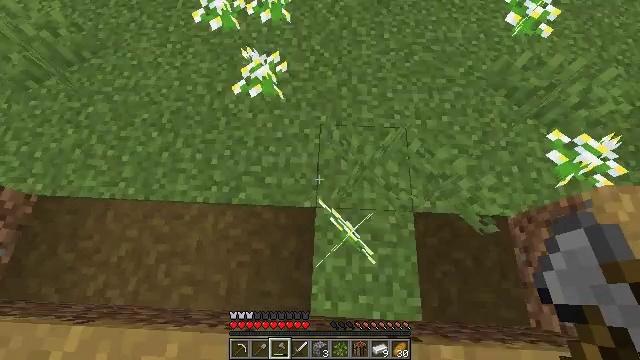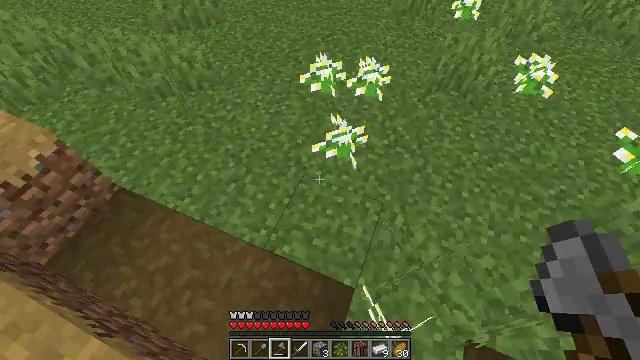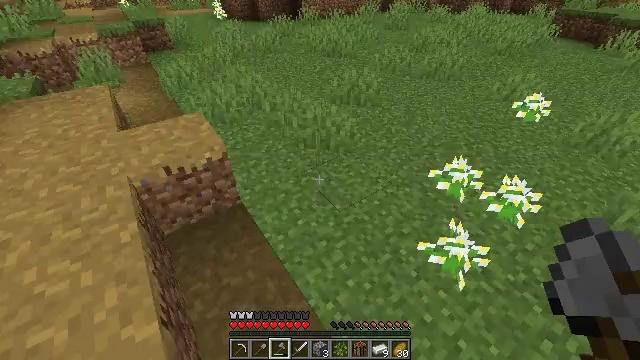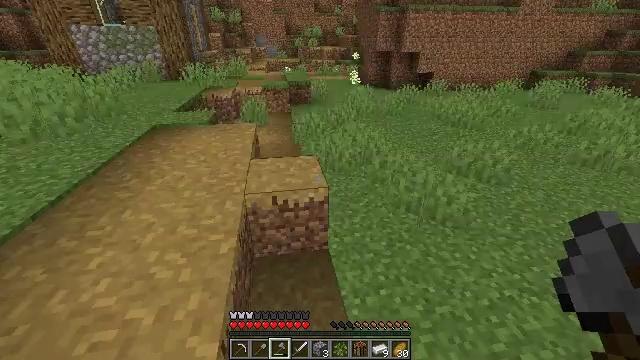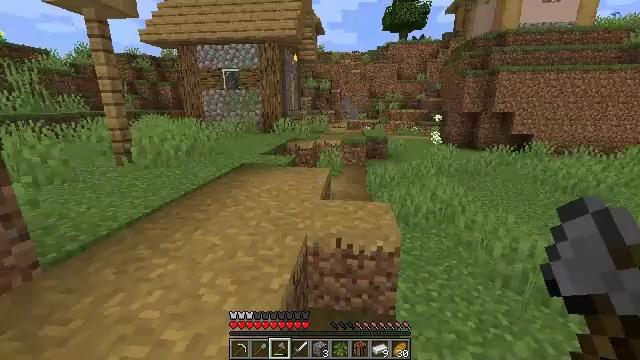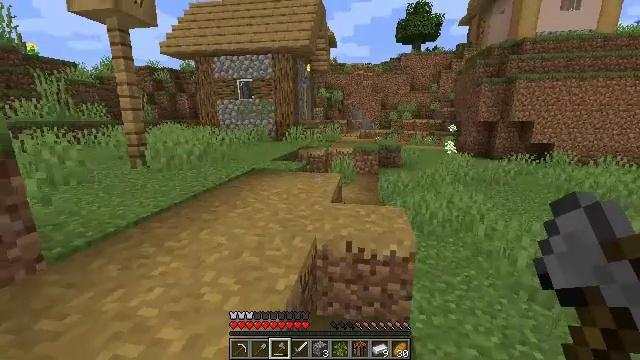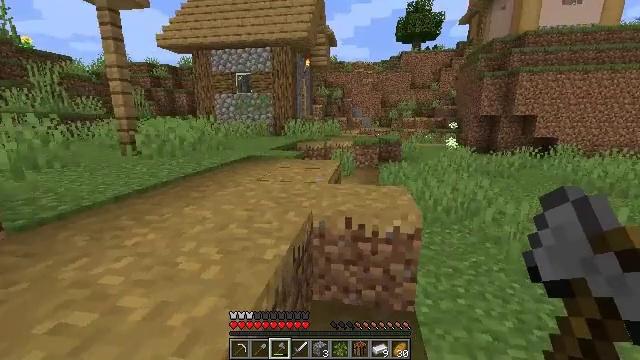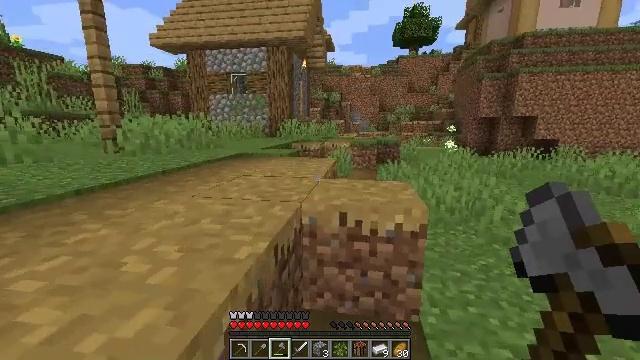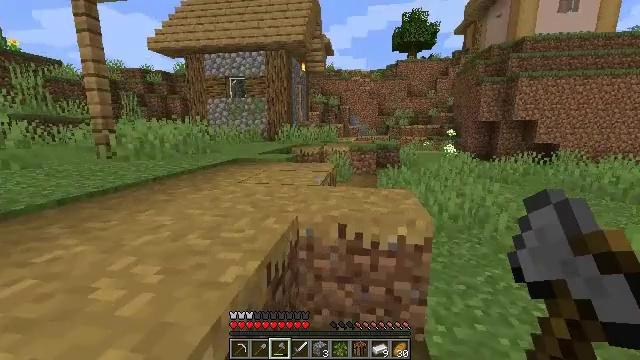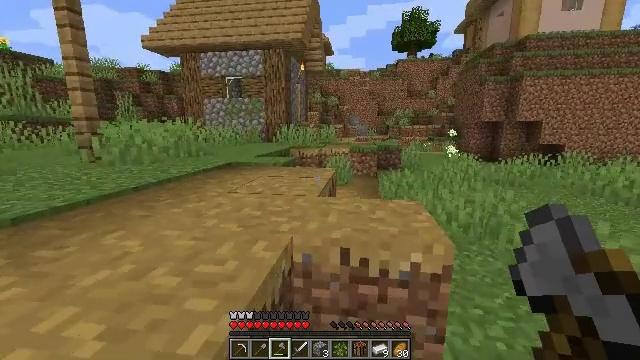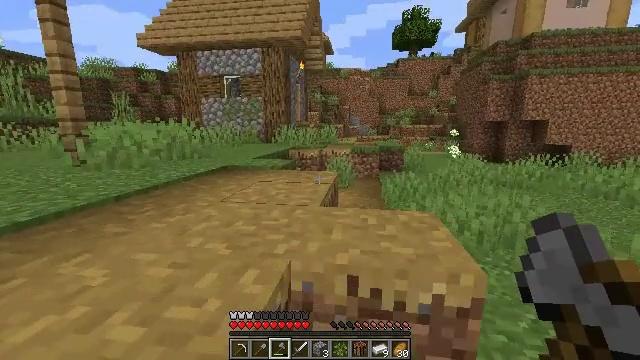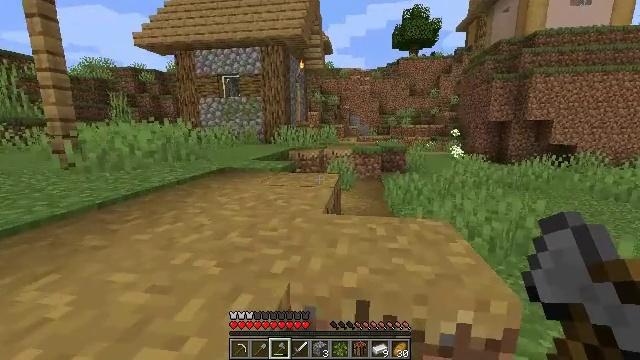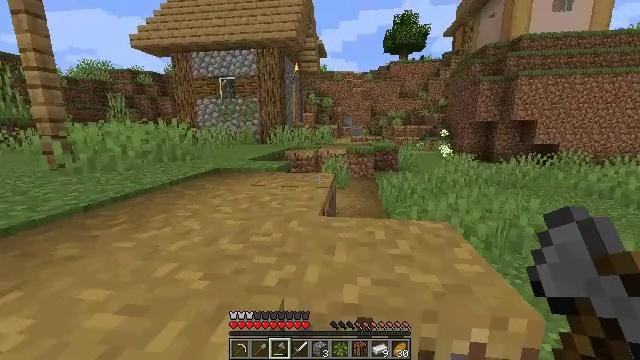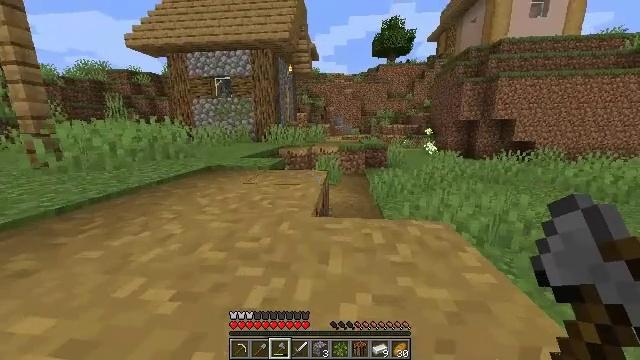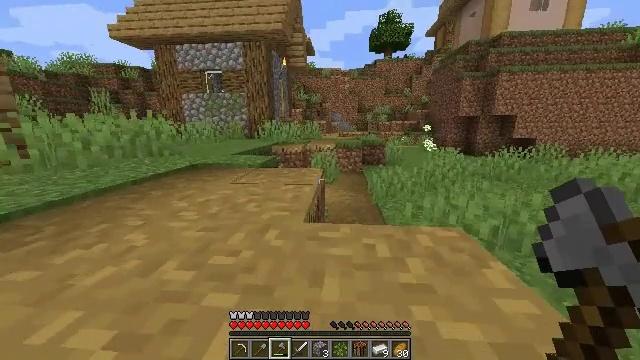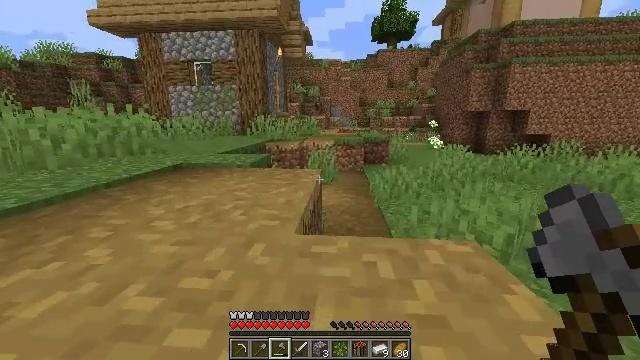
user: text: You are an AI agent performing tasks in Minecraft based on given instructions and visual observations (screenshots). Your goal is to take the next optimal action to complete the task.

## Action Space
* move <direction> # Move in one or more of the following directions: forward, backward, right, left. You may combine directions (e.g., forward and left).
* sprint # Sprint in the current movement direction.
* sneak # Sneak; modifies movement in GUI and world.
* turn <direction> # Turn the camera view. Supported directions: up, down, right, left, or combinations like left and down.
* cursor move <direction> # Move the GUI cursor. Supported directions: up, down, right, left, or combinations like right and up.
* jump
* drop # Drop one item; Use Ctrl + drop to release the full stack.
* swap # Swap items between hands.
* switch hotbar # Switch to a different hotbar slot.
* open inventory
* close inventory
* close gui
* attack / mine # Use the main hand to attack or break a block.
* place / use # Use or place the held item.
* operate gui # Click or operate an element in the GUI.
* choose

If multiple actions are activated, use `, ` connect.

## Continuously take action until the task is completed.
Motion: motion action
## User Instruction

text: Break the oak fence gate to collect it.
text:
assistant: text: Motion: move forward and move left, turn left and up
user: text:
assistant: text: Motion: move forward and move left, turn left and up
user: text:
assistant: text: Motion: move forward and move left, turn left and up
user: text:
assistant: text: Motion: move forward, turn left and up
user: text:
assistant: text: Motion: move forward, turn left and up
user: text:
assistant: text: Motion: move forward
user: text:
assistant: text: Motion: move forward, turn up
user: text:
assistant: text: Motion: move forward
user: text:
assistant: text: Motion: move forward
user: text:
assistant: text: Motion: move forward
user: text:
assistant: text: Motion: move forward, sprint
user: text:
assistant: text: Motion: move forward, sprint, turn right
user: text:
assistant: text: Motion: move forward, sprint, turn right and down
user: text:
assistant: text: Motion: move forward, sprint
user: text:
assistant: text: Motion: move forward, sprint
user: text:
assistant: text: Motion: move forward and move right, sprint
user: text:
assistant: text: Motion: move forward and move right, sprint, jump
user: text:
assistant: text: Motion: move forward and move right, sprint, jump
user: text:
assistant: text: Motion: move forward, sprint, jump
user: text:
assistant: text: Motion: move forward, sprint, turn right, jump
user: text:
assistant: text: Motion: move forward, sprint, turn right and down
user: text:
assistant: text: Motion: move forward, sprint, turn right and down
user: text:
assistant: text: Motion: move forward, sprint
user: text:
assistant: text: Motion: move forward, sprint
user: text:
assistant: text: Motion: move forward, sprint
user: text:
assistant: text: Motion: move forward, sprint
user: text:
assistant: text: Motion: move forward, sprint
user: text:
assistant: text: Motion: move forward, sprint
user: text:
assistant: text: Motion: move forward, sprint
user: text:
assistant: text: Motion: move forward, sprint